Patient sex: F
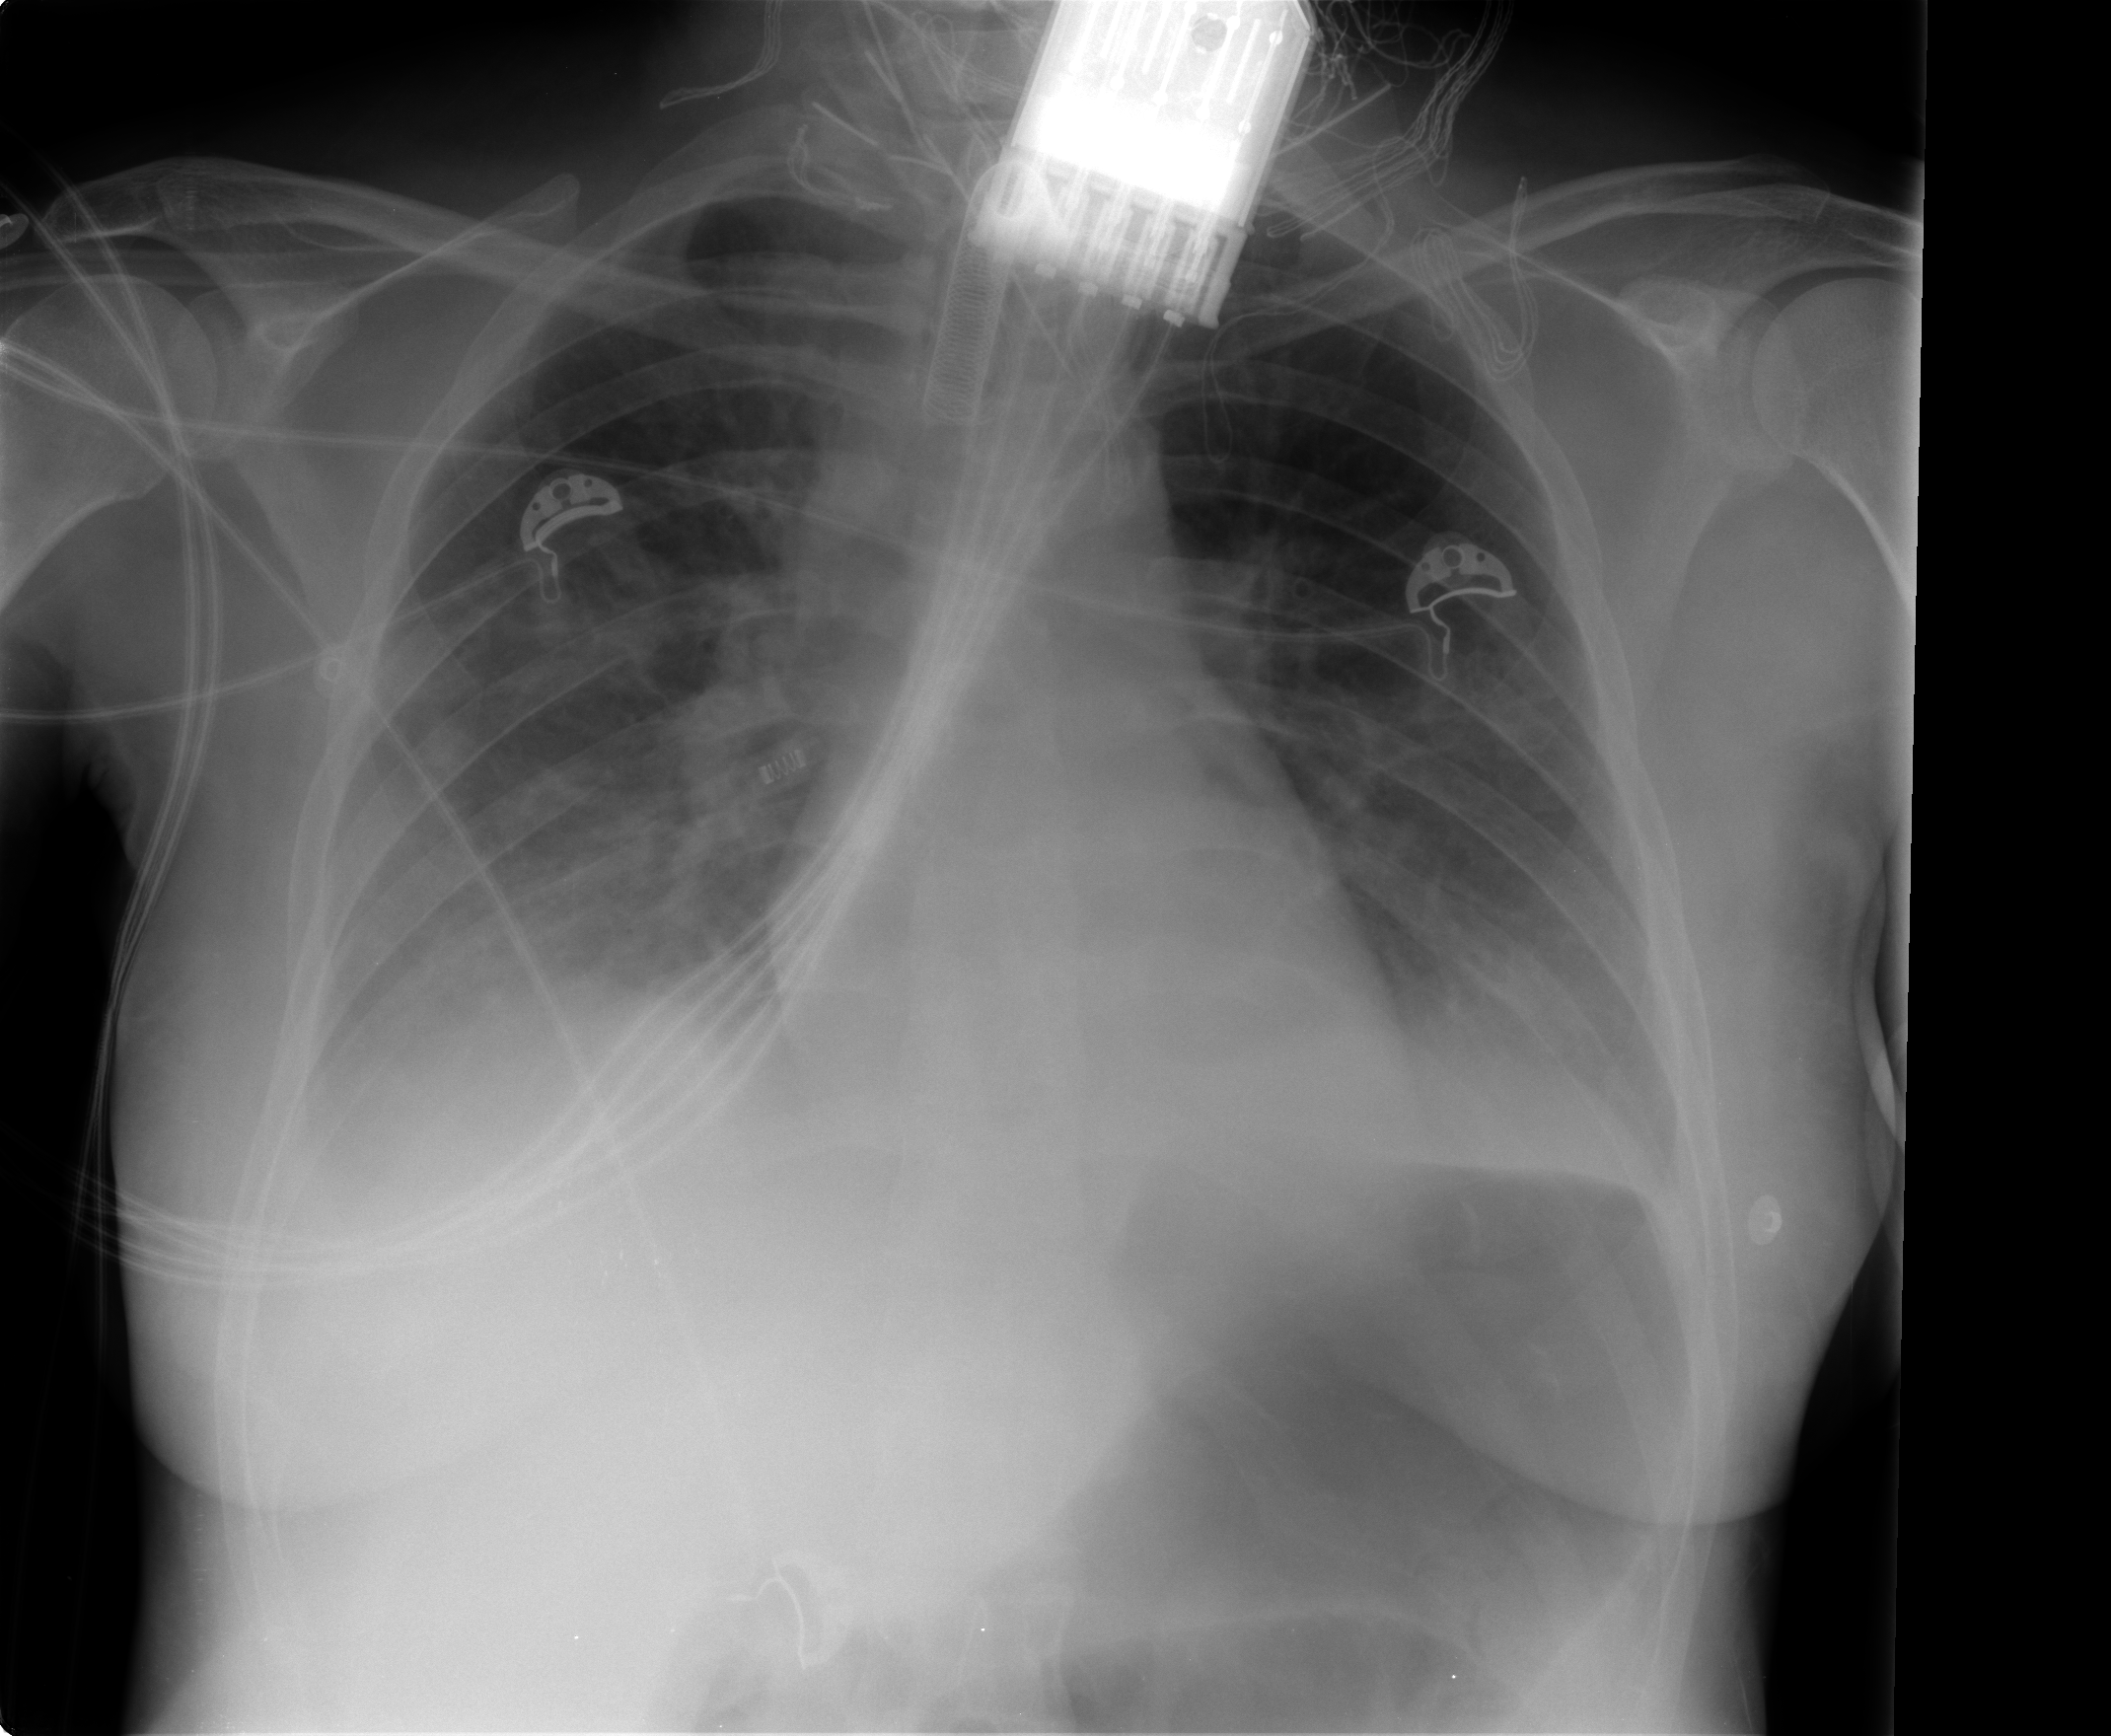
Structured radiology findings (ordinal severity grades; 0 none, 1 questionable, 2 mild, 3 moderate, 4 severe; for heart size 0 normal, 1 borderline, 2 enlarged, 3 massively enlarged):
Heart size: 0
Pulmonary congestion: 1
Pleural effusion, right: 3
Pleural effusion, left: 2
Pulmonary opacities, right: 3
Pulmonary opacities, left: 1
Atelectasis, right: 3
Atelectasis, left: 1